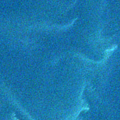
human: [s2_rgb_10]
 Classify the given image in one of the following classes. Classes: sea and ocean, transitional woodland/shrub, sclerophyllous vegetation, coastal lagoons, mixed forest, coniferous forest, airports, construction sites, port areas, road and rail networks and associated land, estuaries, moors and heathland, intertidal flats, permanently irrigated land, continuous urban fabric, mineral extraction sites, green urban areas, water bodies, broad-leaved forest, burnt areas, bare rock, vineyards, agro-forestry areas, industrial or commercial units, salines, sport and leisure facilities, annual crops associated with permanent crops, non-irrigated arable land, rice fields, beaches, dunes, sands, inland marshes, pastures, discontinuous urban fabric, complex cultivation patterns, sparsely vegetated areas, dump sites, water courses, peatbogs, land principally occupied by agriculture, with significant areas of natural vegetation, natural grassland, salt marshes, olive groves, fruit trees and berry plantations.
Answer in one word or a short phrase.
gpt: sea and ocean